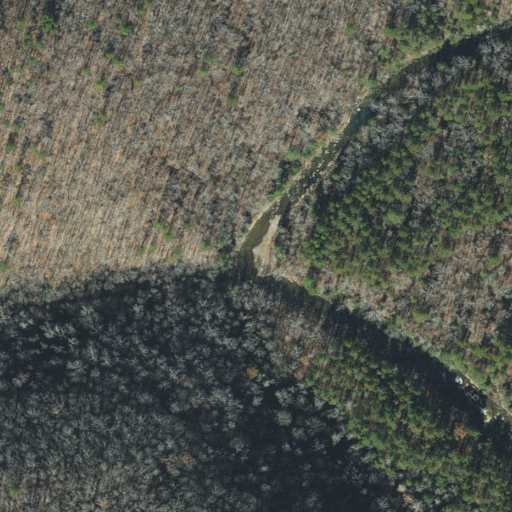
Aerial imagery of valley in Arkansas named Sugartree Hollow containing deciduous forest, evergreen forest, mixed forest, and woody wetlands